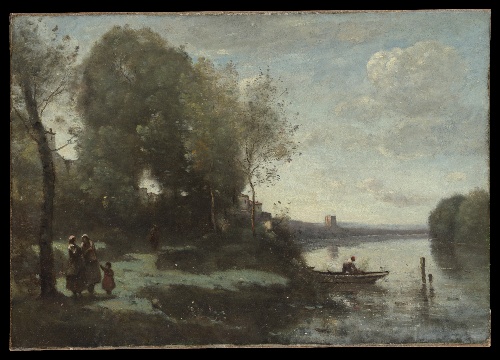
Title: River with a Distant Tower
Artist: Camille Corot
Artist bio: French, Paris 1796–1875 Paris
Date: 1865
Object type: Painting
Classification: Paintings
Medium: Oil on canvas
Dimensions: 21 1/2 x 30 7/8 in. (54.6 x 78.4 cm)
Department: European Paintings
Credit line: Bequest of Robert Graham Dun, 1900
Accession year: 1911
Repository: Metropolitan Museum of Art, New York, NY
Tags: Rivers|Boats|Human Figures